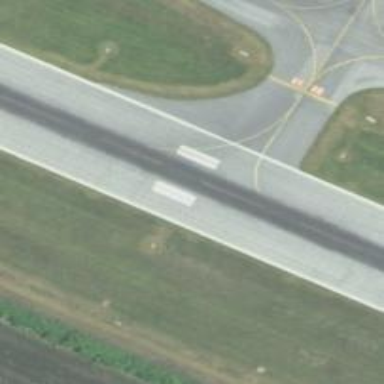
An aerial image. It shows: View of taxiway at the airport.